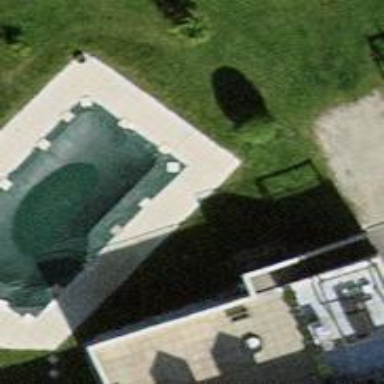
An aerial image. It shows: Swimming pool located in leisure land.